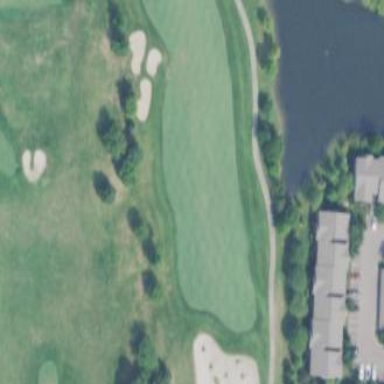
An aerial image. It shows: Grassy area designated as golf fairway.